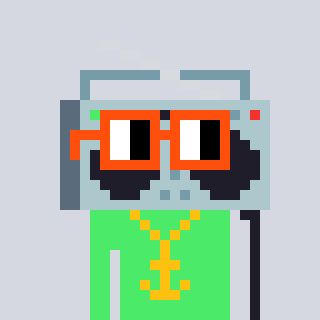
a pixel art character with square orange glasses, a boombox-shaped head and a teal-colored body on a cool background